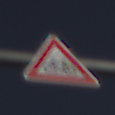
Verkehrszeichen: RadverkehrRechts
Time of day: MorningAfternoon
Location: Outdoor (Nature)
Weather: PartlyCloudy
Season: NotSpecified
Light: Natural